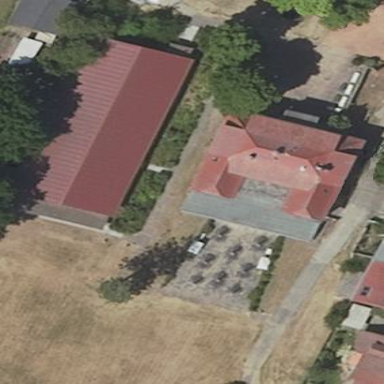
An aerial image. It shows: Historic manor building.